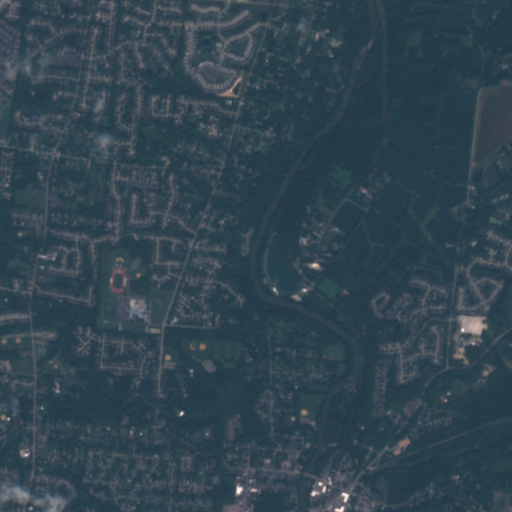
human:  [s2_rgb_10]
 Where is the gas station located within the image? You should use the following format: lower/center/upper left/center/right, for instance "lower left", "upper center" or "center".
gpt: The gas station is located in the lower center of the image.
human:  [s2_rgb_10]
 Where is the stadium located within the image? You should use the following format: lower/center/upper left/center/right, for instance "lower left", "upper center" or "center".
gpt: The stadium is located in the center left of the image.
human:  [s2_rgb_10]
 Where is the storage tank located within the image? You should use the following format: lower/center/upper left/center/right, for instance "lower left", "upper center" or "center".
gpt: The storage tank is located in the lower right of the image.
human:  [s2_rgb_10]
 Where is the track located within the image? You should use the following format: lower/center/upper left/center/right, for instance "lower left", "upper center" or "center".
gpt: The track is located in the center left of the image.
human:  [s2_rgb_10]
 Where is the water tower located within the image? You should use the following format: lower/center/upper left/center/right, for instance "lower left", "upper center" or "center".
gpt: The water tower is located in the lower left of the image.
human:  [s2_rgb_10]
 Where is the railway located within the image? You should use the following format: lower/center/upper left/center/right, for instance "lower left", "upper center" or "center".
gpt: The railway is located in the lower of the image.
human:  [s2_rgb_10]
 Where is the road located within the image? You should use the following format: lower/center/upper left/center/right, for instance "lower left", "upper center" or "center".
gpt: There is no road in the image.